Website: bh-photo
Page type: address-validator
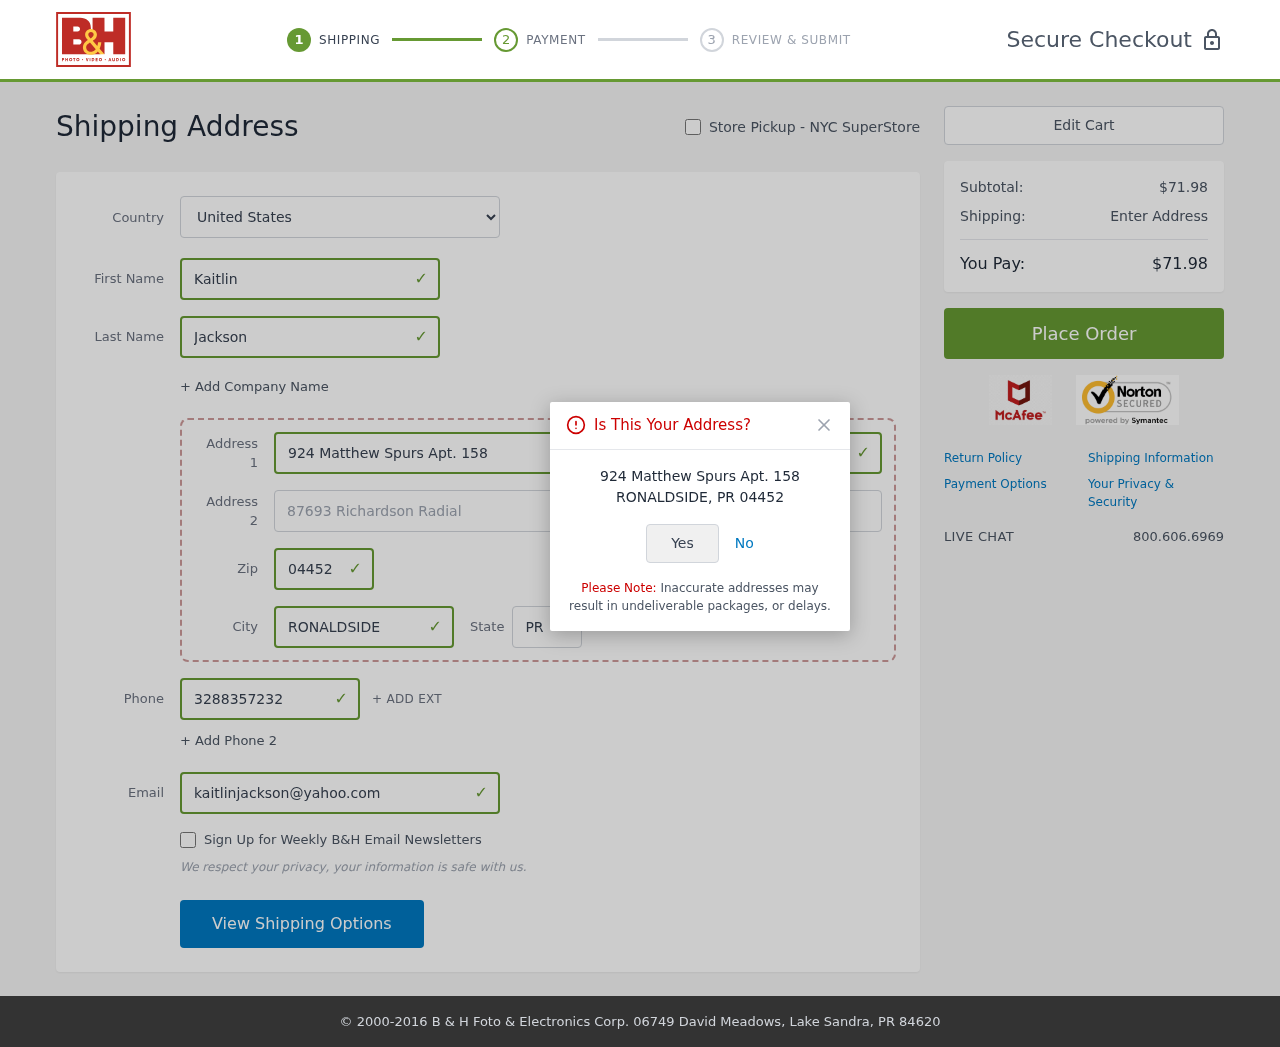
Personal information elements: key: PII_CITY
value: Ronaldside
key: PII_COUNTRY
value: United States
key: PII_EMAIL
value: kaitlinjackson@yahoo.com
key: PII_FIRSTNAME
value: Kaitlin
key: PII_LASTNAME
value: Jackson
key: PII_PHONE
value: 3288357232
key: PII_POSTCODE
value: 04452
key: PII_STATE_ABBR
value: PR
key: PII_STREET
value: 924 Matthew Spurs Apt. 158
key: PII_STREET2
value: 87693 Richardson Radial
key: PII_CITY_CONFIRM
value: RONALDSIDE
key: PII_STATE
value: PR
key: PII_POSTCODE_FULL
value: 04452
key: PII_POSTCODE_NUMERIC
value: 4452
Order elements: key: ORDER_SUBTOTAL
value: $71.98
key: ORDER_TOTAL
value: $71.98